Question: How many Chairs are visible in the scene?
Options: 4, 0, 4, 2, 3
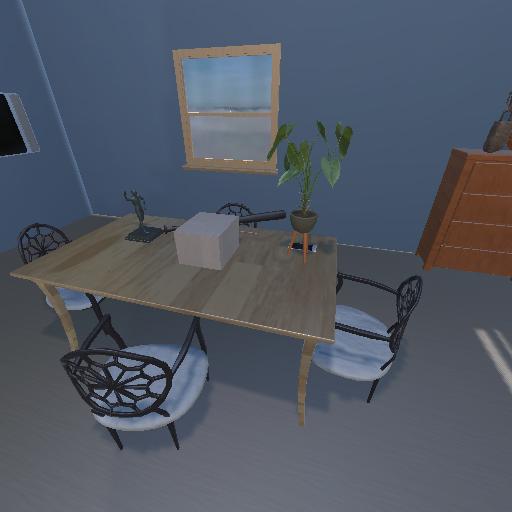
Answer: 4